Interaction volume radius: 5 \u00c5
Interaction volume height: 40 \u00c5
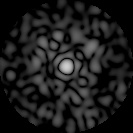
Disorder parameter: 0.8098